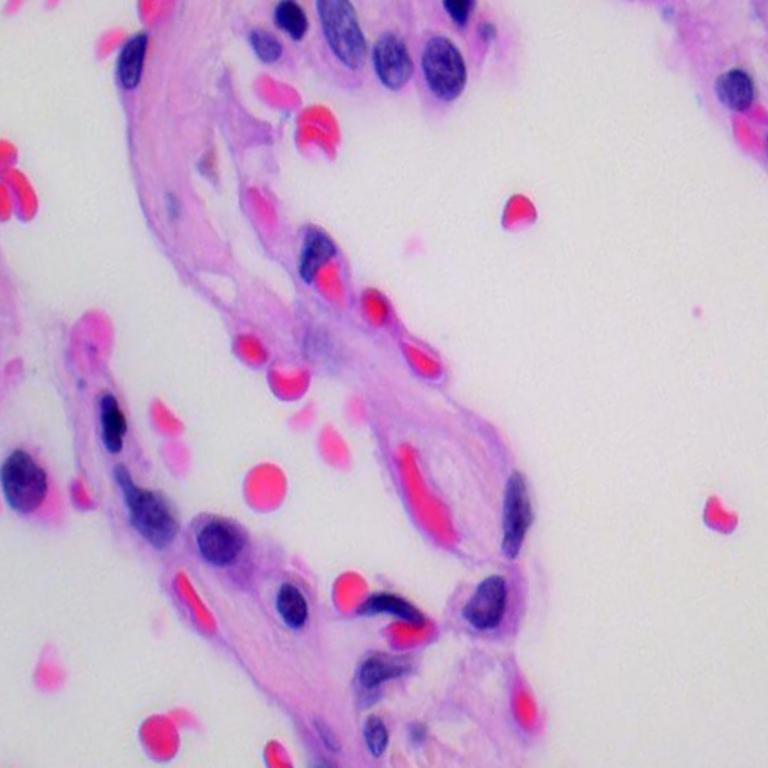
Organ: lung
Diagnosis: benign